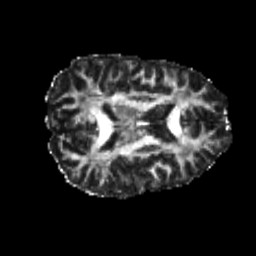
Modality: FA
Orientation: axial
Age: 20
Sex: female
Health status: healthy
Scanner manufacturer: philips
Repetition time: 7.393 s
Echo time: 0.08599 s